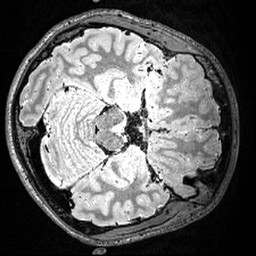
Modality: T2w
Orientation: axial
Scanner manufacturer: siemens
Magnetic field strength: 3 T
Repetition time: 3.2 s
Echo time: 0.566 s